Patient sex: M
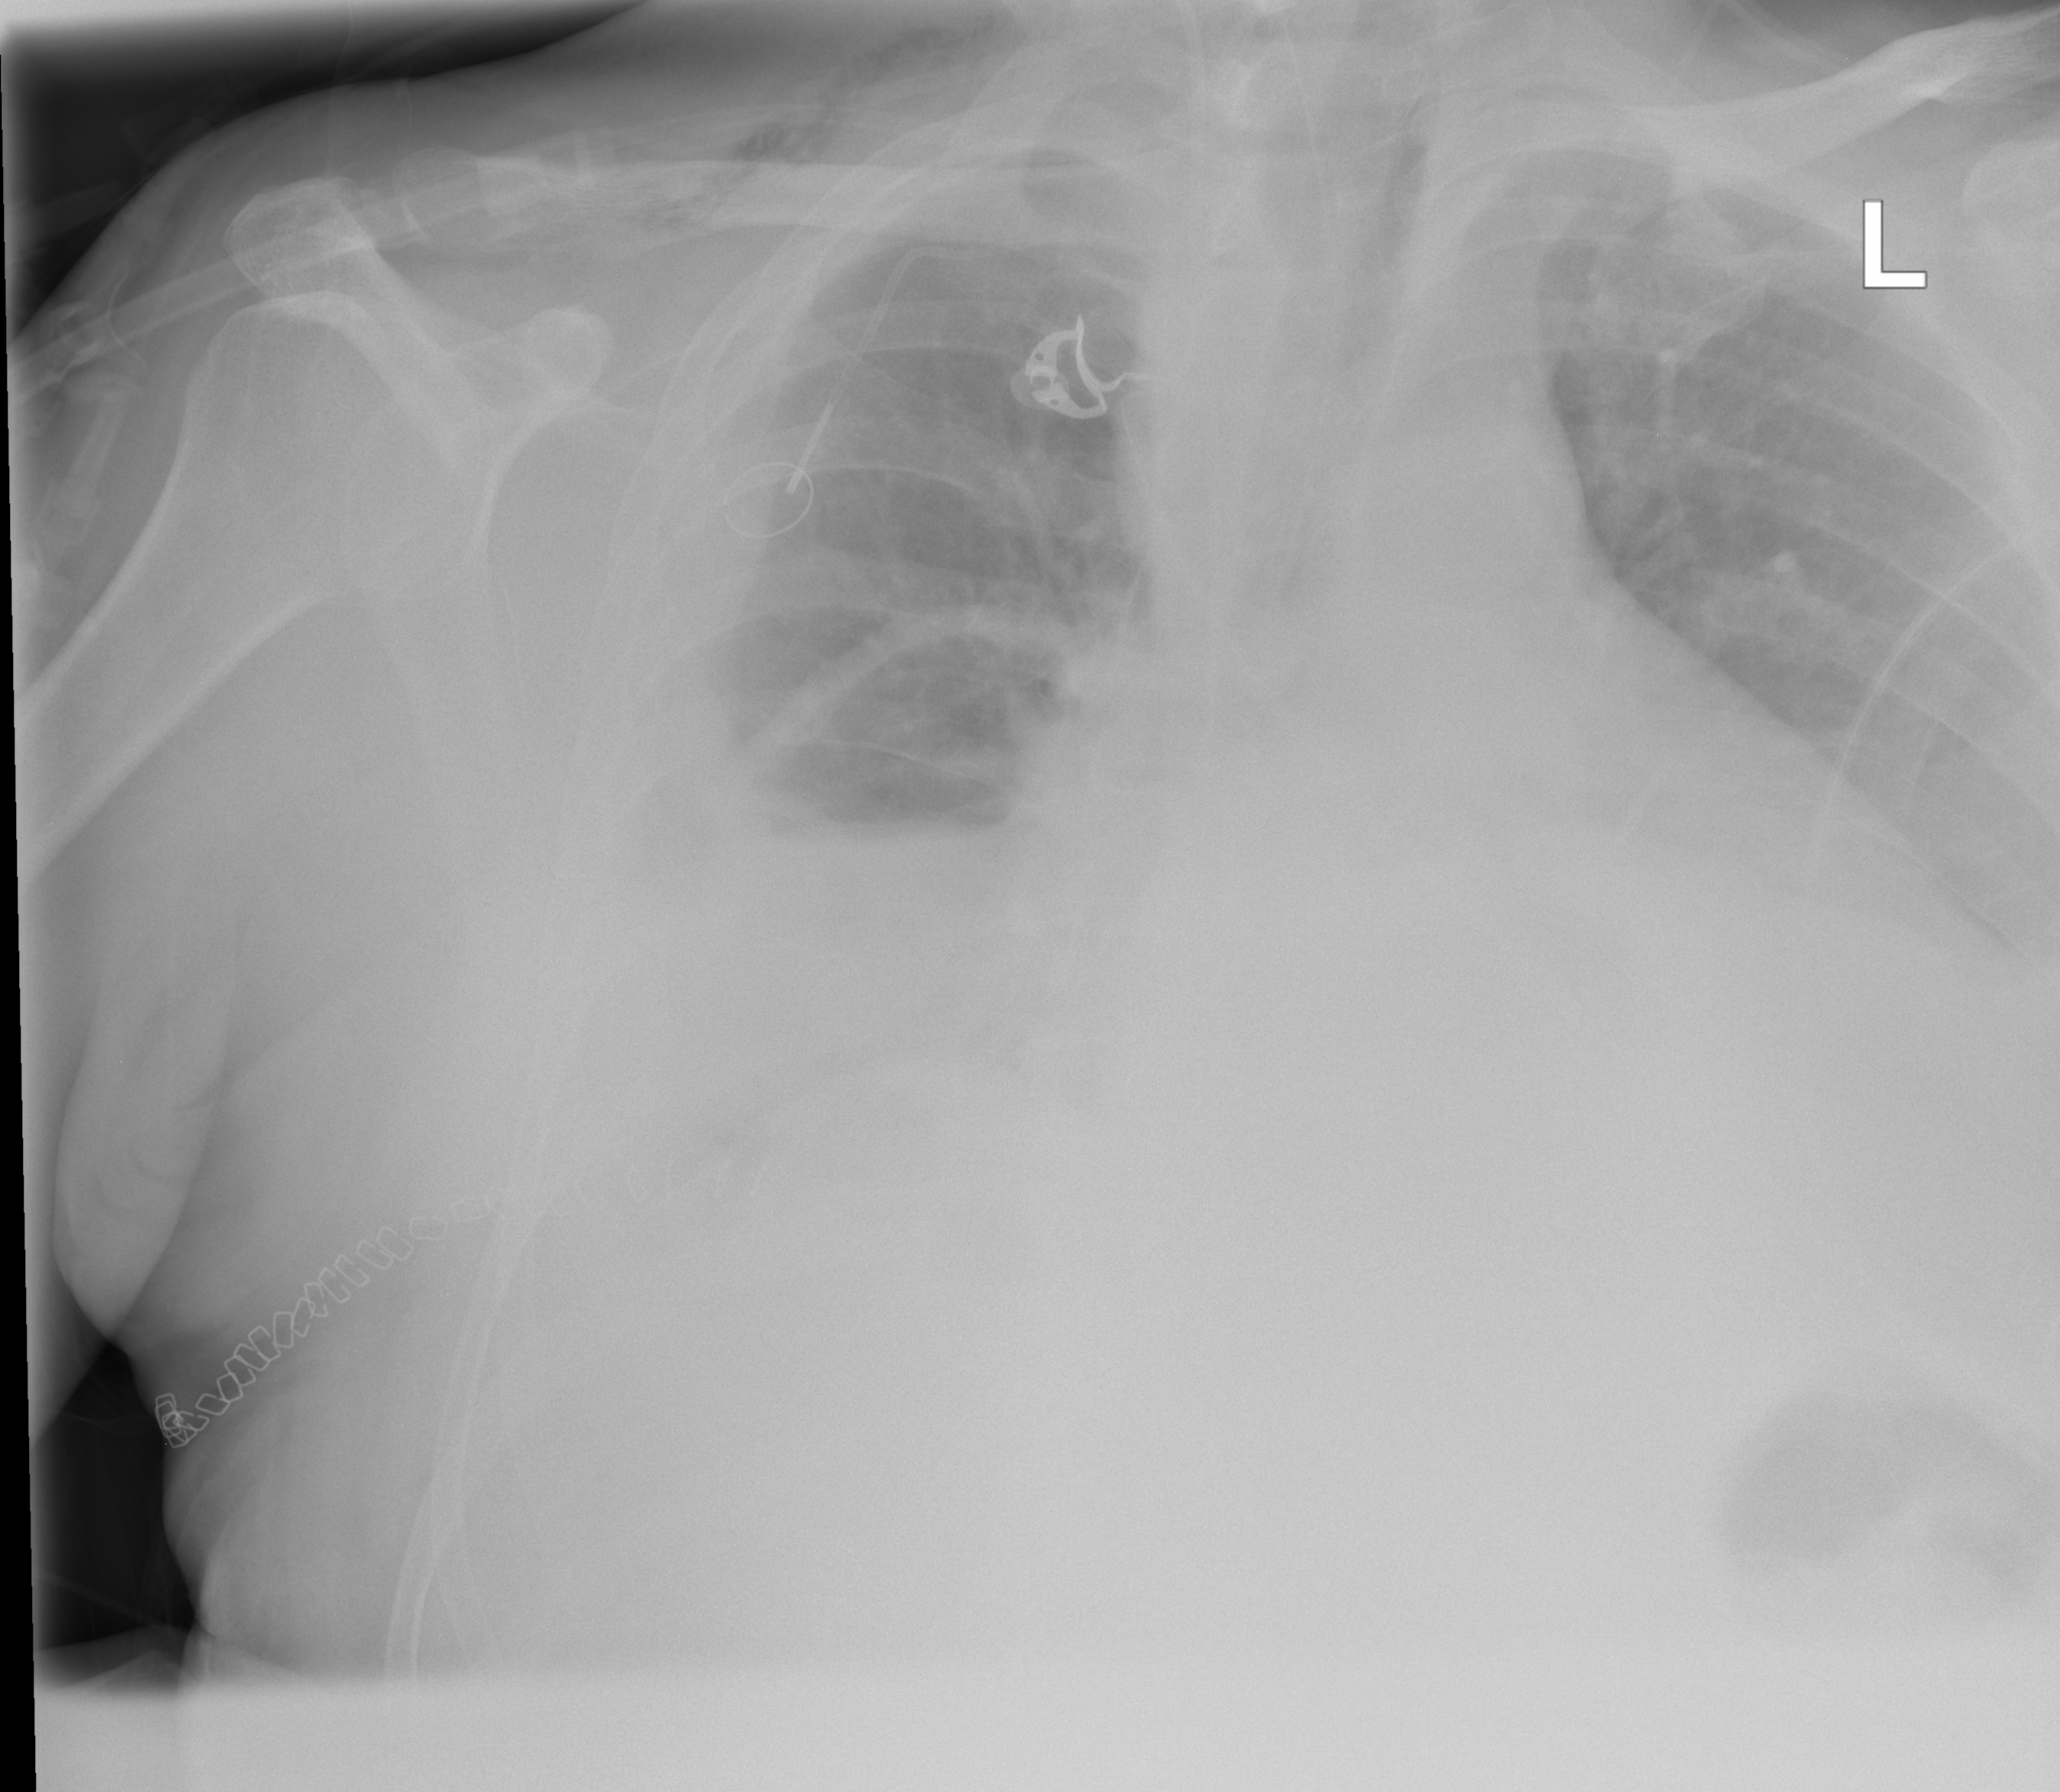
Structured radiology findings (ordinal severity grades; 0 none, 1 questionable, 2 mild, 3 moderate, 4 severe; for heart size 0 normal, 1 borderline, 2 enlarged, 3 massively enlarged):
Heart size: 2
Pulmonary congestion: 0
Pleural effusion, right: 2
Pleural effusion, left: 1
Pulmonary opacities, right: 2
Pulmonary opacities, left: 0
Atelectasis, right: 2
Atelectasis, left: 2